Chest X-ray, AP view. Patient: 17 years old, sex F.
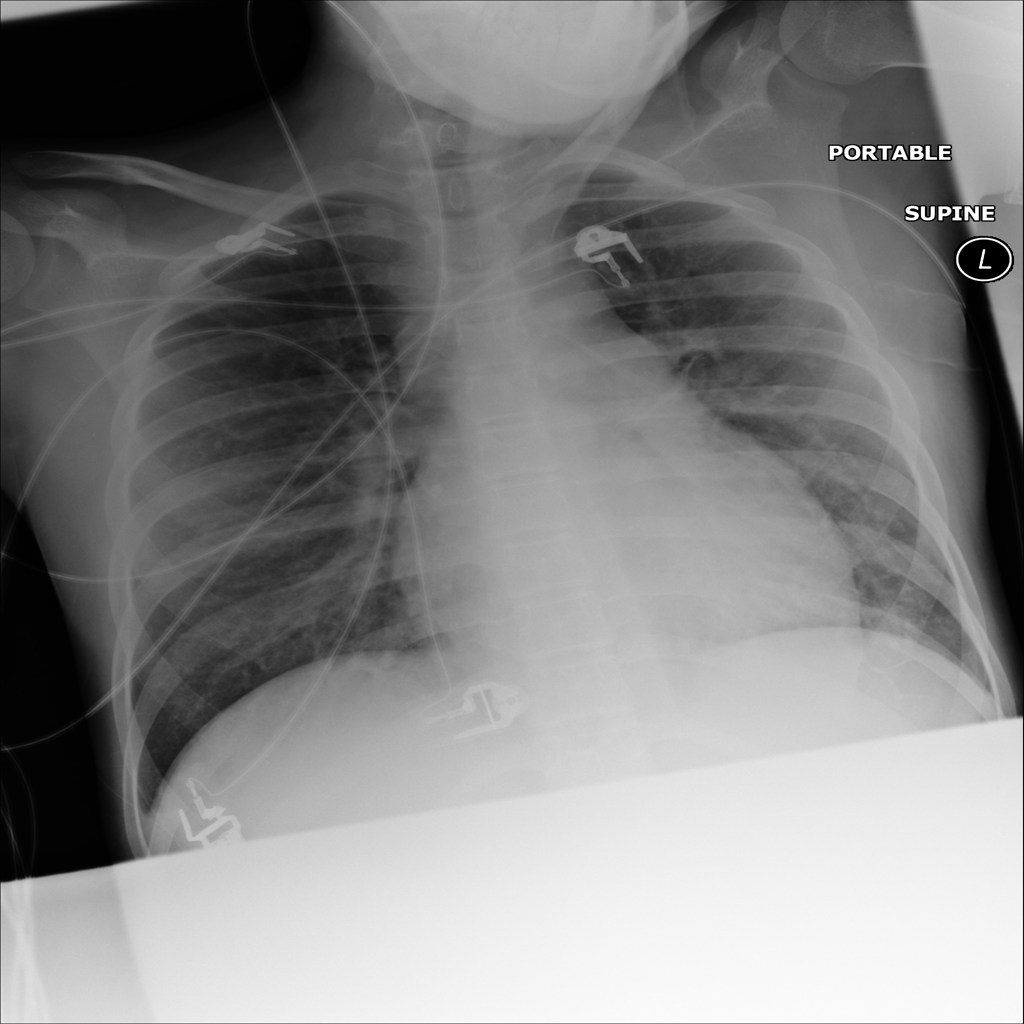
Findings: Cardiomegaly, Infiltration